Question: I am trying to build an app with Autolayout. Tried it using storyboard and also programmatically but no luck. Views are not behaving as expected.
This is the output screens. (Targeting iOS7)

Problems: I want green button to be just above the red button with 10px vertical gap. But the red button is getting overlapped on 3.5 inch display, its proper on 4 inch display.
Below is the code I tried.
'''
[self.btnGreen setTranslatesAutoresizingMaskIntoConstraints:NO];
[self.viewContainer addConstraint:[NSLayoutConstraint constraintWithItem:self.btnGreen attribute:NSLayoutAttributeHeight relatedBy:NSLayoutRelationEqual toItem:self.viewContainer attribute:NSLayoutAttributeHeight multiplier:1.0 constant:100.0]];
[self.viewContainer addConstraint:[NSLayoutConstraint constraintWithItem:self.btnGreen attribute:NSLayoutAttributeWidth relatedBy:NSLayoutRelationEqual toItem:self.viewContainer attribute:NSLayoutAttributeWidth multiplier:1.0 constant:100.0]];
'''
I have Refereed below links:
1) <URL>
2) <URL>
3) <URL>
But not getting desired output.
Any help will be appreciated.
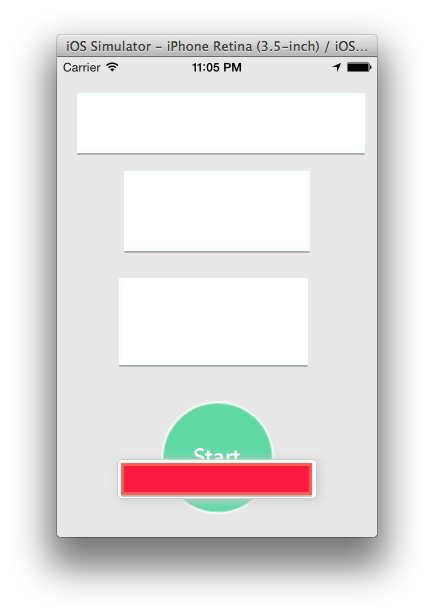
Answer: Try these constraints shown in Figure :